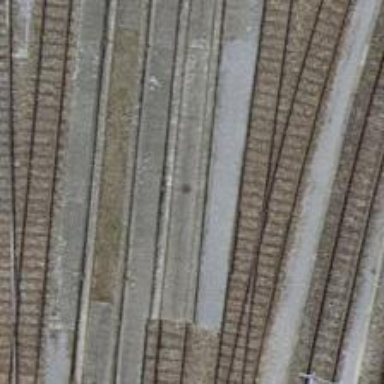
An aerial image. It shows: Railway yard with one track in service.